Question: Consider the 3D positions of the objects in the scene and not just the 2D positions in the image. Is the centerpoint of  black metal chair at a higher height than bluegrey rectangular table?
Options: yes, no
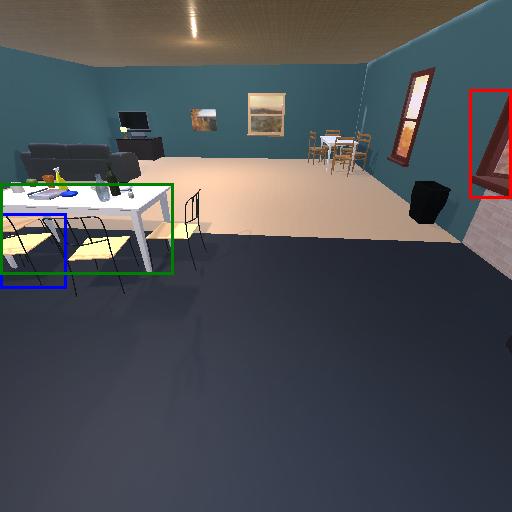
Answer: yes